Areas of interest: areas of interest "Car Dealership"
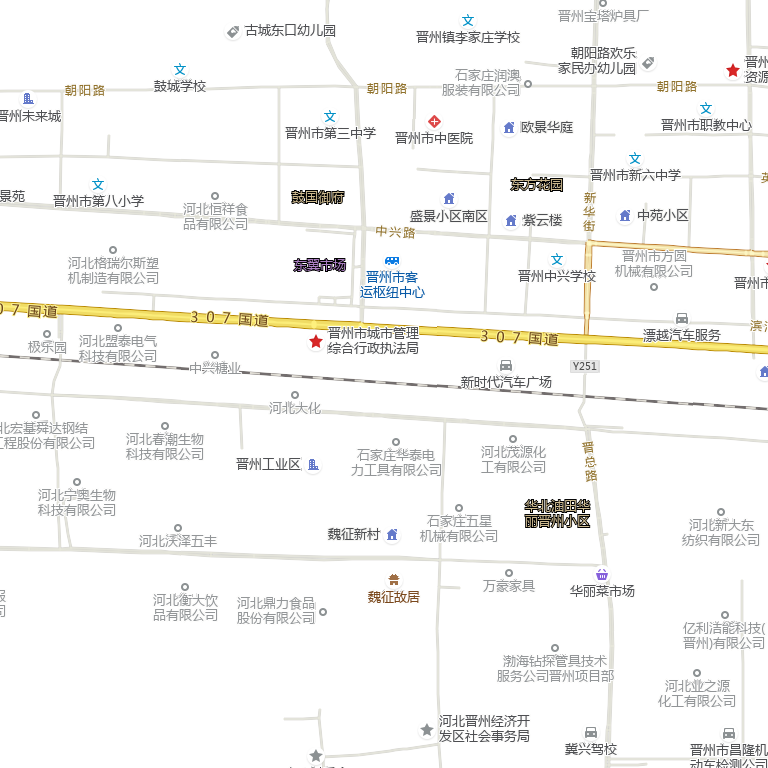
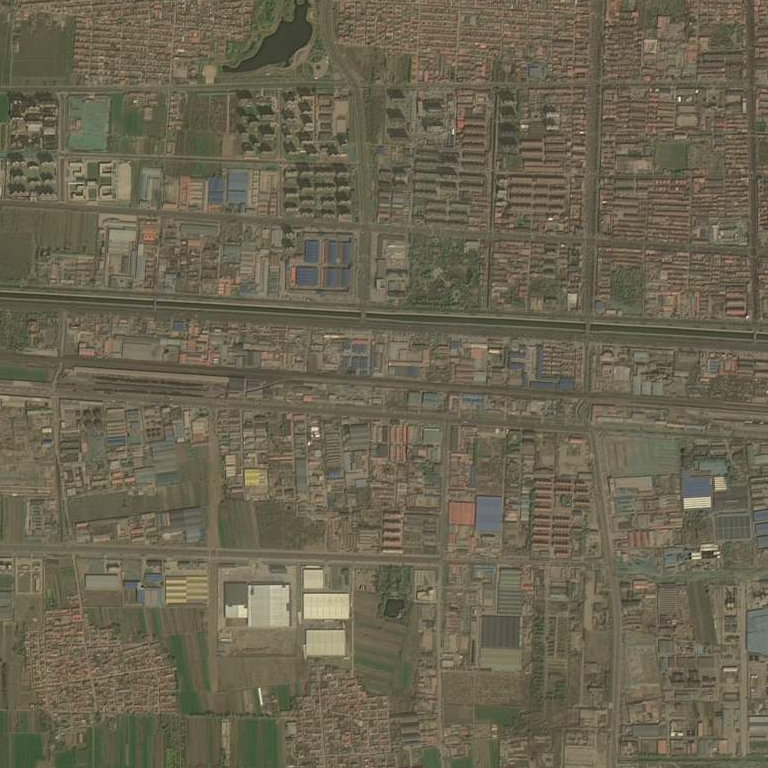